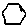
Label: hexagon